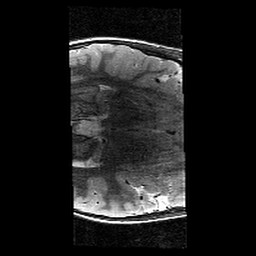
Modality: T2w
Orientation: axial
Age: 9
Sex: male
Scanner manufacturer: siemens
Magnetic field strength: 3 T
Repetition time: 9.23 s
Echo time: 0.067 s